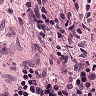
Metastatic tissue present: no